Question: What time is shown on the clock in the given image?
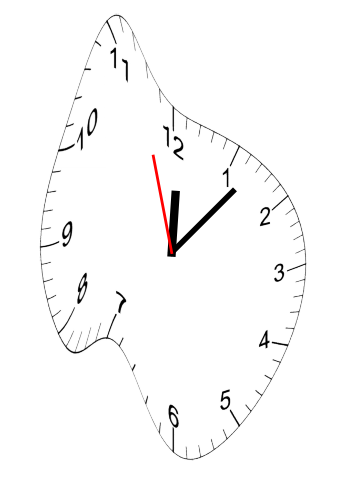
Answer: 12:06:57